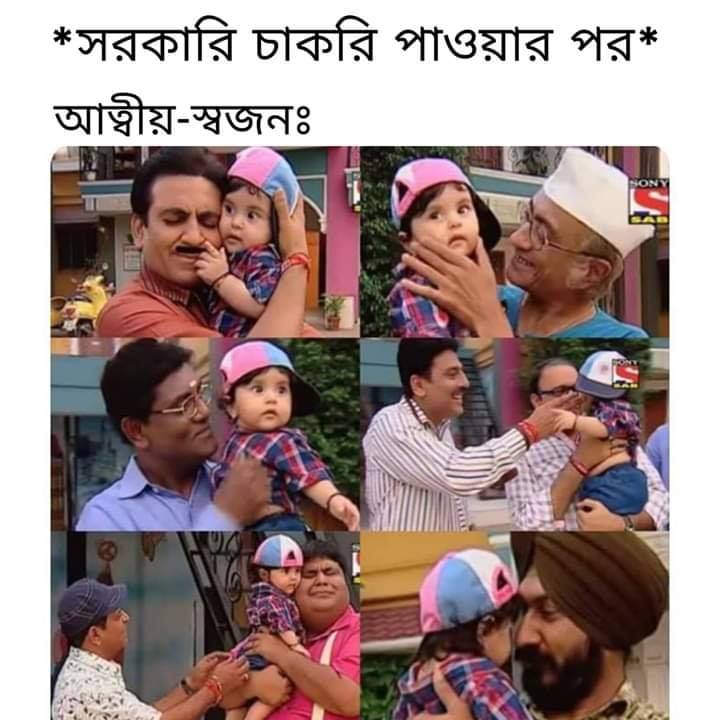
Caption: *সরকারি চাকরি পাওয়ার পর*     আত্নীয় - স্বজনঃ
Label: non-hate